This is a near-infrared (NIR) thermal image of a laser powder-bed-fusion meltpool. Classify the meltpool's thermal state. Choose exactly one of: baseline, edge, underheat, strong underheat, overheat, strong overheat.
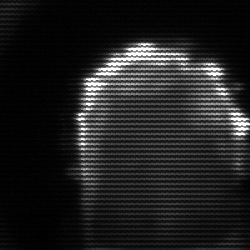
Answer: baseline